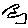
Label: bird